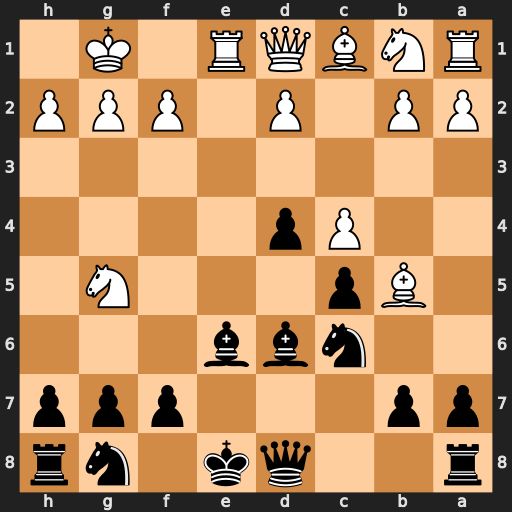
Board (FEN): r2qk1nr/pp3ppp/2nbb3/1Bp3N1/2Pp4/8/PP1P1PPP/RNBQR1K1
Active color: b
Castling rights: kq
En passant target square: -
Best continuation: Qxg5 Bxc6+ bxc6